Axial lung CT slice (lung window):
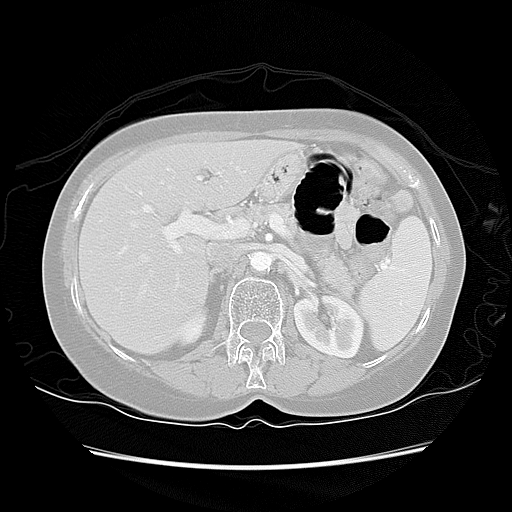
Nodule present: no